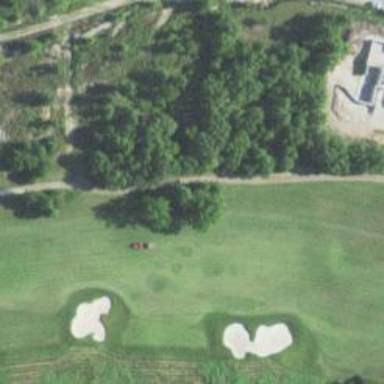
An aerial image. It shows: View of golf hole.